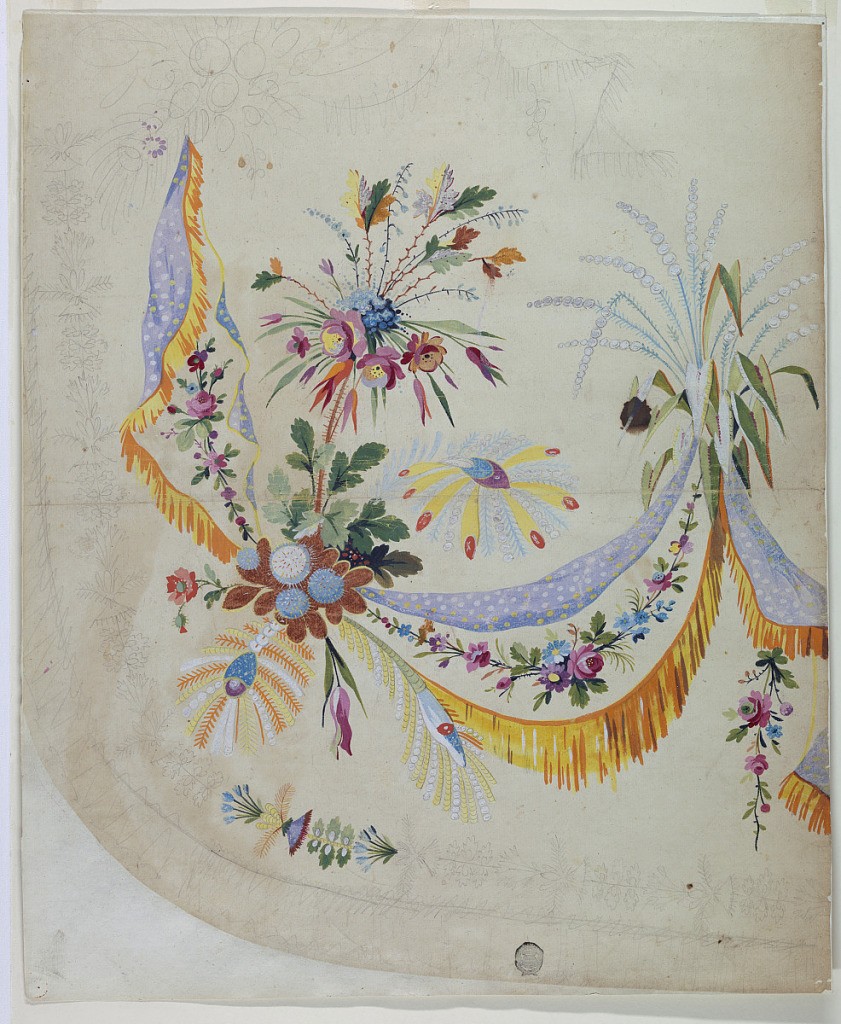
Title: Design for Embroidery of a Lower Front Part of an Overskirt of the "Fabrique de St. Ruf"
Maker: Fabrique de Saint Ruf, Lyon, France
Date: ca. 1785
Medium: Graphite, brush and gouache on paper
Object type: Drawing
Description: Festoons of a fringed ribbon connect fantastical plants of which two are shown colored. The bigger one consists of naturalistic and "Persian" components, the other has naturalistic leaves and gem umbrels. A flower garland is suggested along the them; a frill is sketched beside it.